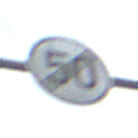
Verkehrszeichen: EndeGeschwindigkeit50
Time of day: MorningAfternoon
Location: Outdoor (Nature)
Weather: PartlyCloudy
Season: NotSpecified
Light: Natural